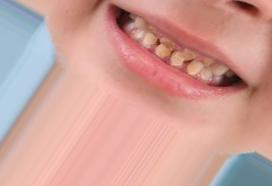
Condition: Tooth Discoloration